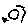
Label: moon